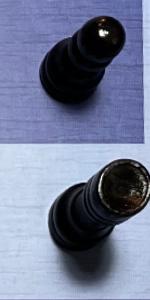
Label: Rook_Black